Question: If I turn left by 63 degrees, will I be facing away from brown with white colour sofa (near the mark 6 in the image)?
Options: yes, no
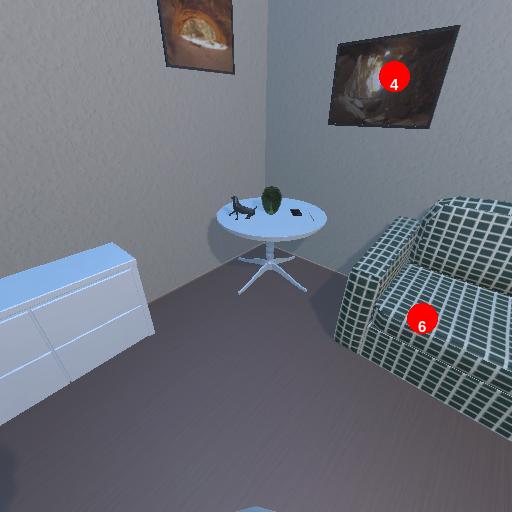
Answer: yes